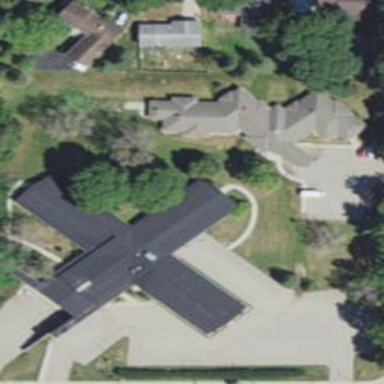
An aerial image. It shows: Nursing home building.